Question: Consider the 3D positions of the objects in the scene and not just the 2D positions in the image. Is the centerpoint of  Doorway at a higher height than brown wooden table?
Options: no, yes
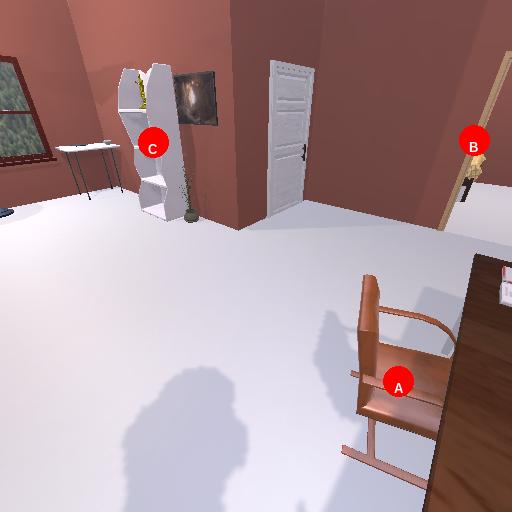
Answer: no